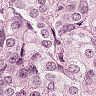
Metastatic tissue present: yes